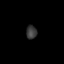
Tissue: lung
Cell type: Endothelial cells
Senescence score: 0.1772
Nuclear area (px): 144
Mean DAPI intensity: 55.958